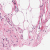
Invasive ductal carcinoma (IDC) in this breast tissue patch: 0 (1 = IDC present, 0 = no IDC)